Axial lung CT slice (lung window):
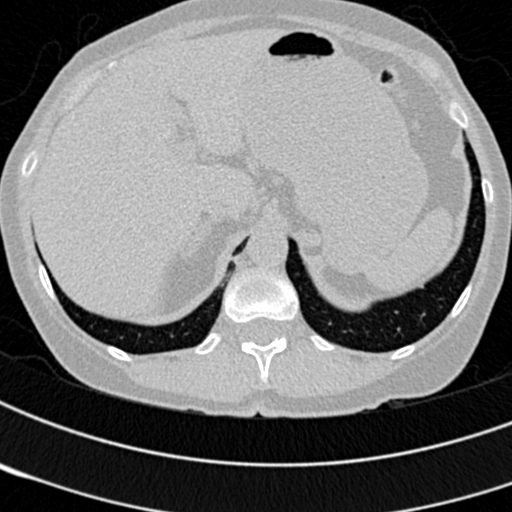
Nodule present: no